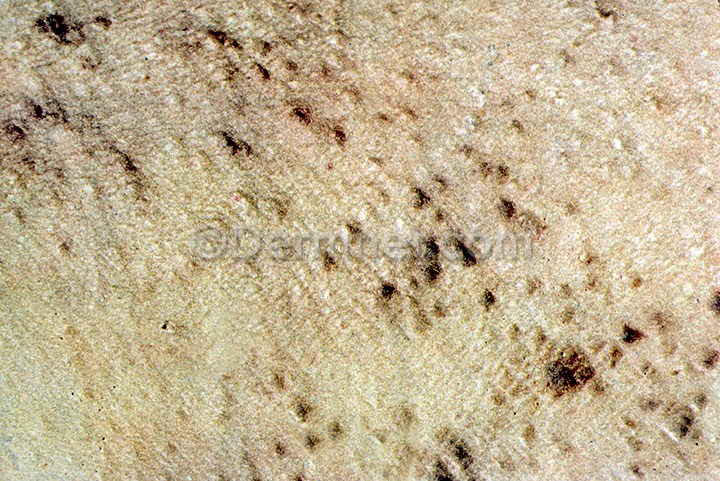
Disease: Systemic Disease